Field crop: maize
Growth stage: 1
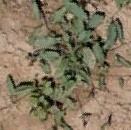
Species: convolvulus